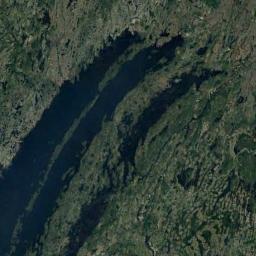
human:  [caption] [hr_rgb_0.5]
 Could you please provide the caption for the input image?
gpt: There are many different shapes of water around the wetlands .

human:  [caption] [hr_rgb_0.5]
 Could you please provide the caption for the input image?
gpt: There is a large land mixed with green and brown in the river in a wetland .

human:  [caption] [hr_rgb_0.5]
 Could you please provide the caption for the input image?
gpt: The wetland consists of bare land, Green plants and water .

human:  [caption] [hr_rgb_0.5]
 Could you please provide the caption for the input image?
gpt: This wetland has less than ten percent vegetation coverage .

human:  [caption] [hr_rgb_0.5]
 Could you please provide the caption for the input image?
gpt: There are many green areas and some water areas on the wetland .